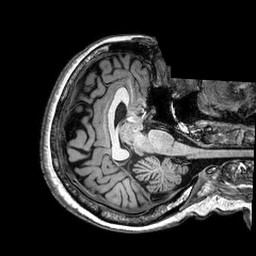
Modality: T1w
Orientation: axial
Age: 71
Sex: female
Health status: healthy
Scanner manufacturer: philips
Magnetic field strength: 3 T